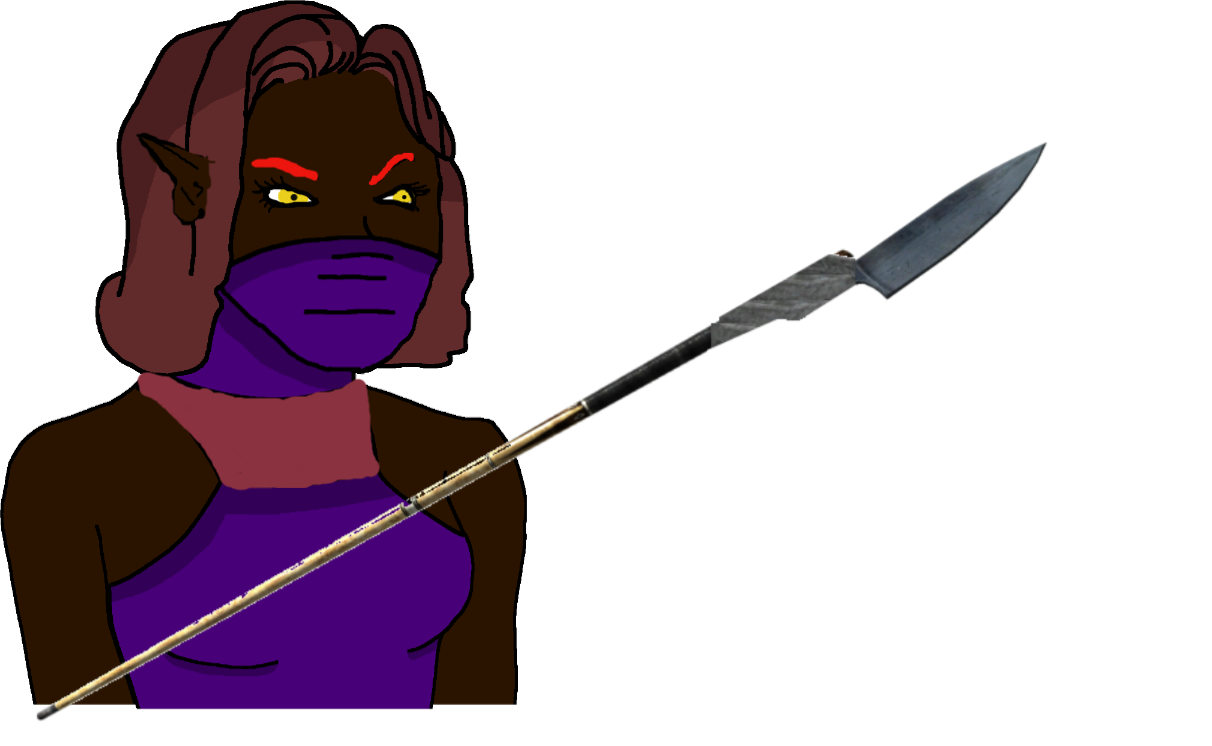
Label: 5_Trad_Wife